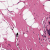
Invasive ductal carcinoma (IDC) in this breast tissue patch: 0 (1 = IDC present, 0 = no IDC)